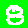
Digit: 8